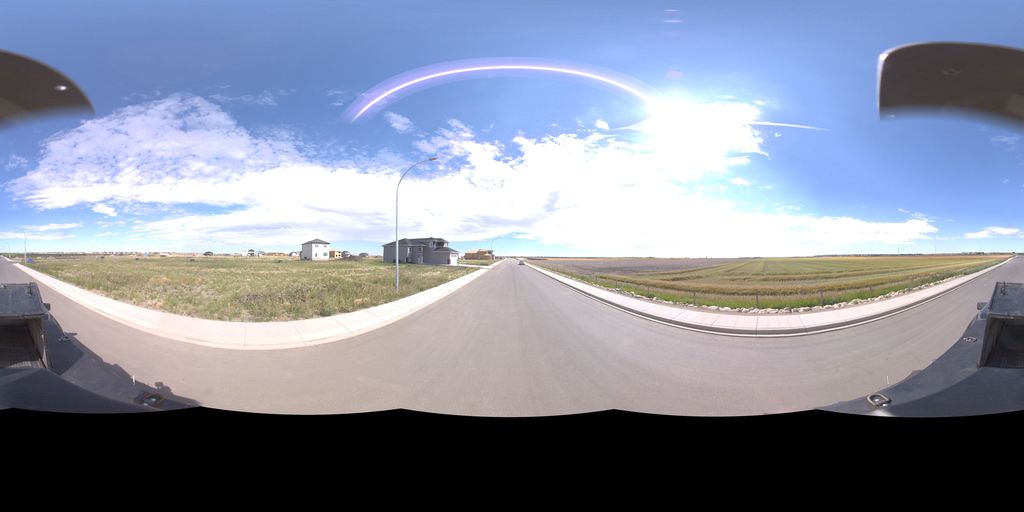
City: saskatoon